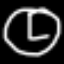
Label: clock